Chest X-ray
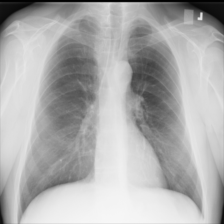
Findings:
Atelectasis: negative
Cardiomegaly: negative
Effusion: negative
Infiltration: negative
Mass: negative
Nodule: negative
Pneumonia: negative
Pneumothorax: negative
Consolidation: negative
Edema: negative
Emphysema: negative
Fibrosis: negative
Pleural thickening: negative
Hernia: negative